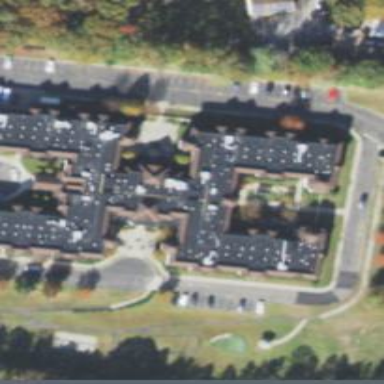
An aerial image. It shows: Nursing home building.